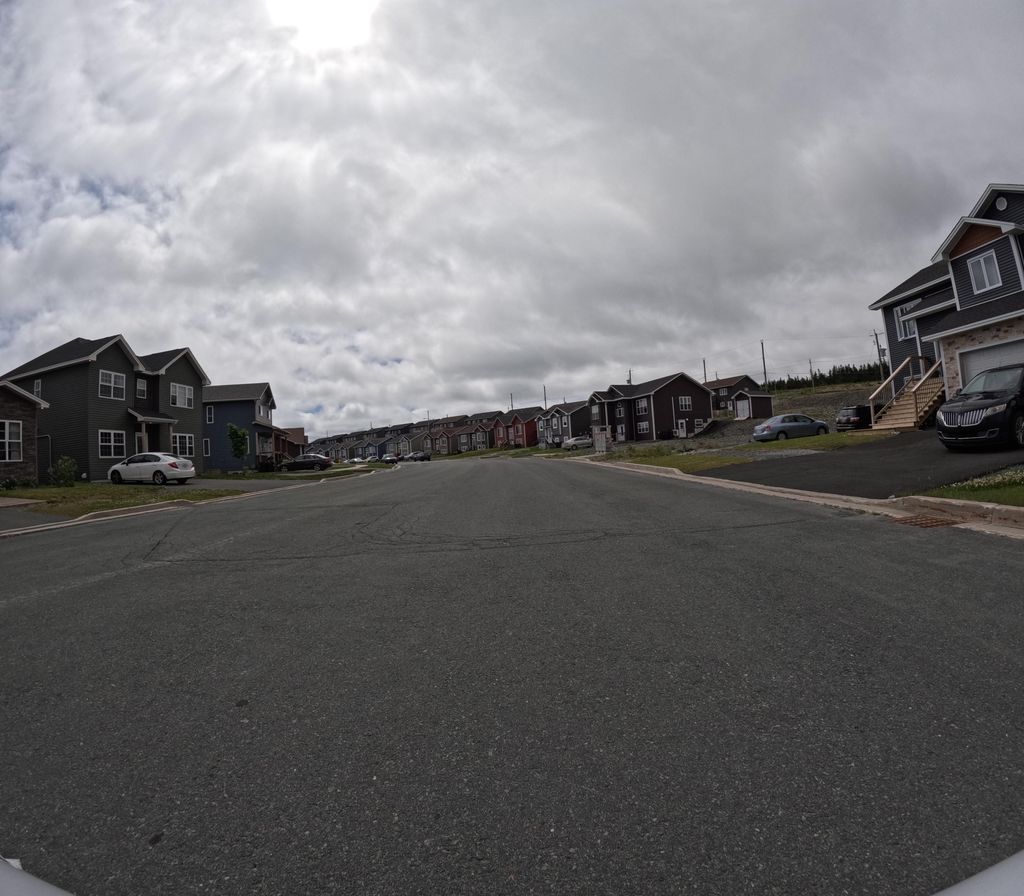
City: st_johns